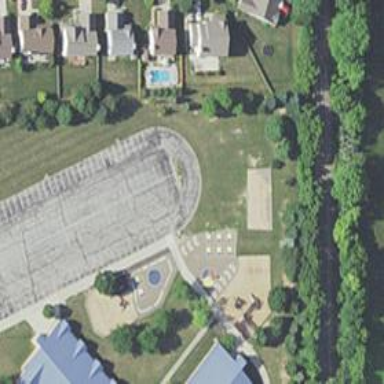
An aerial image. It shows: Playground area for leisure activities on the land.